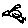
Label: bird